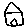
Label: house